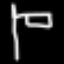
Label: bed